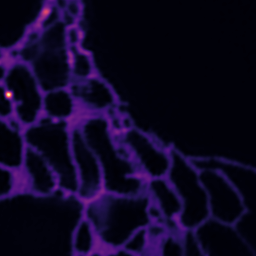
Label: Super-resolution ER image